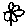
Label: flower